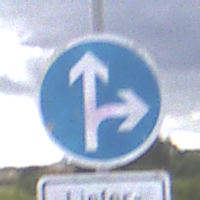
Verkehrszeichen: VorgeschriebeneFahrtrichtungGeradeausOderRechts
Zusatzzeichen unten: BesondereFahrzeugeUndTransportgueter5
Umgebung: Outdoor, Suburban
Tageszeit: MorningAfternoon
Wetter: PartlyCloudy
Licht: Natural
Jahreszeit: NotSpecified
Kontrast: LowContrast